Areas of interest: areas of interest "Commercial service"
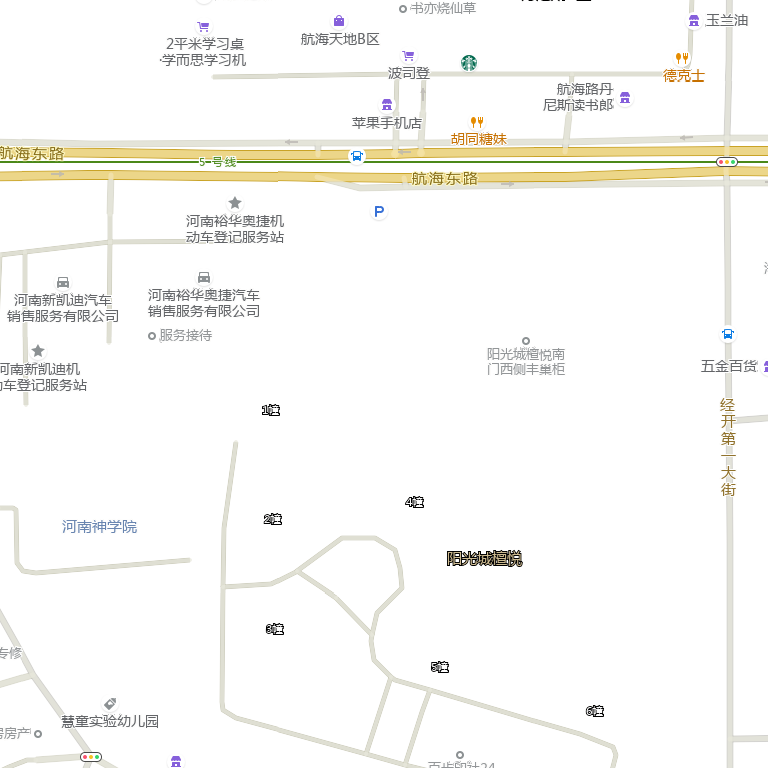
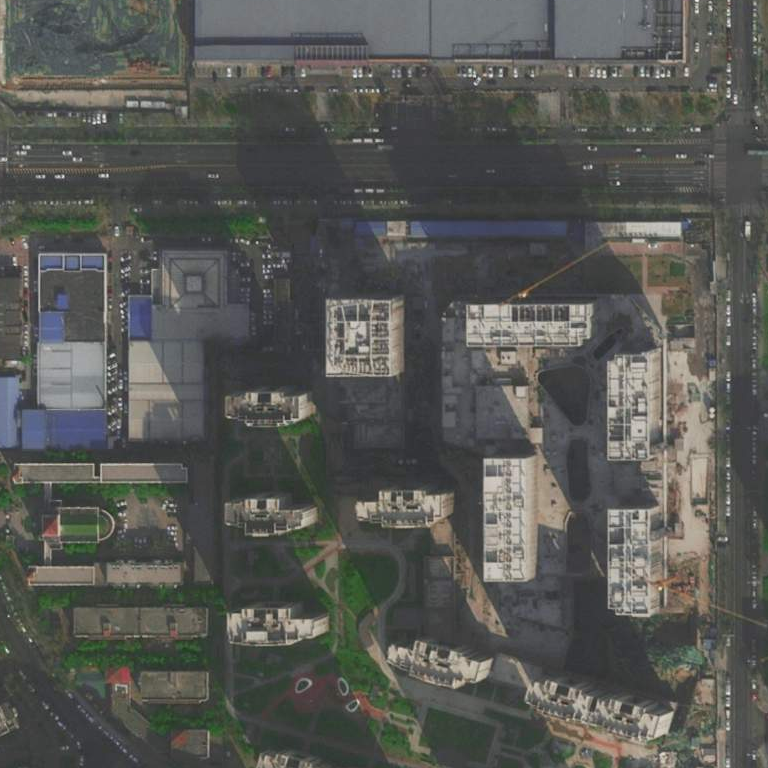